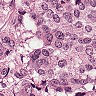
Metastatic tissue present: yes